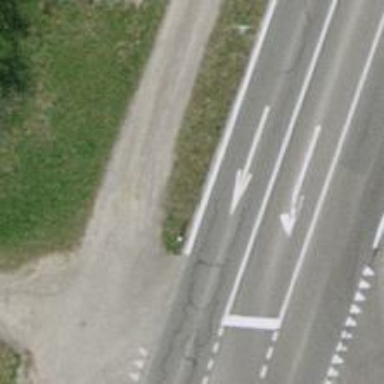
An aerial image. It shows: Secondary road with concrete surface.